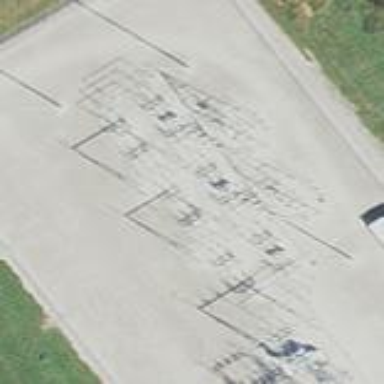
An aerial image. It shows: Power substation enclosed by fence.